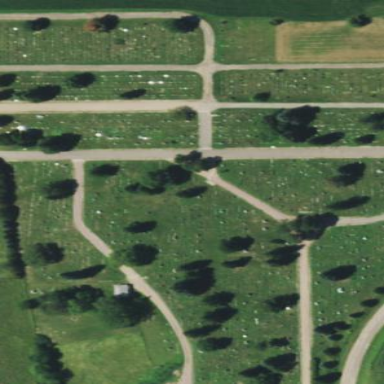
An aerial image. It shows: Cemetery.